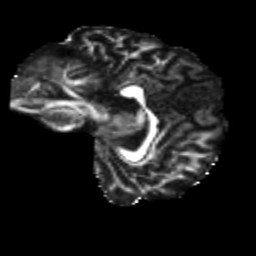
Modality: FA
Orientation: sagittal
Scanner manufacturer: siemens
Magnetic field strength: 3 T
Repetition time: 4 s
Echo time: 0.0594 s